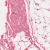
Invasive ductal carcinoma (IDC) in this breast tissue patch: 0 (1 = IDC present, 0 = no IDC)